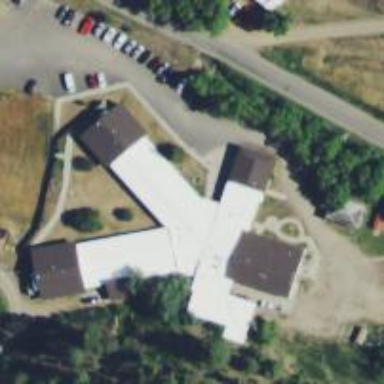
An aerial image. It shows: Nursing home.